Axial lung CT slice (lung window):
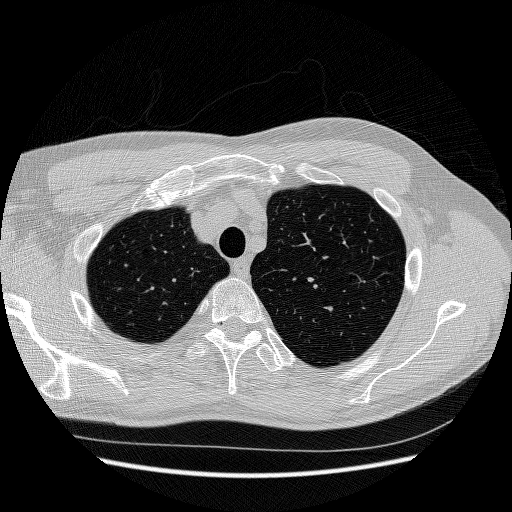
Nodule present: no